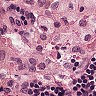
Metastatic tissue present: no